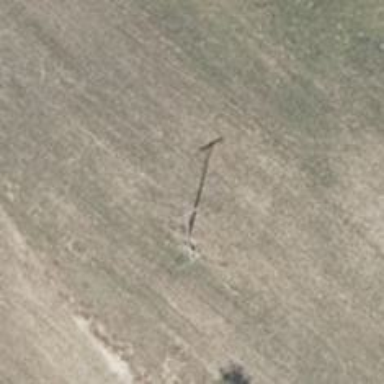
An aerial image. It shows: Minor power line with three cables.